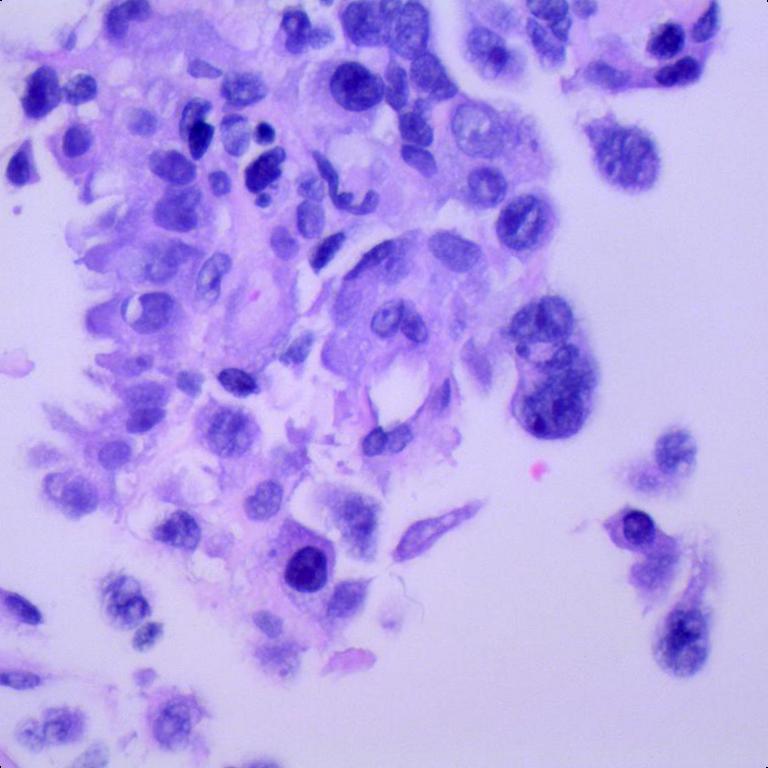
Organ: lung
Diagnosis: adenocarcinomas